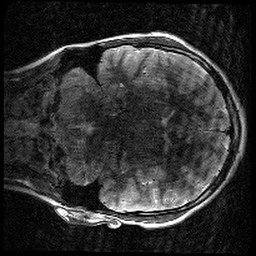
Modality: T2w
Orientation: coronal
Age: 11
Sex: male
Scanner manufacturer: siemens
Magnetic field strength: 3 T
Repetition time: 9.23 s
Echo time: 0.067 s